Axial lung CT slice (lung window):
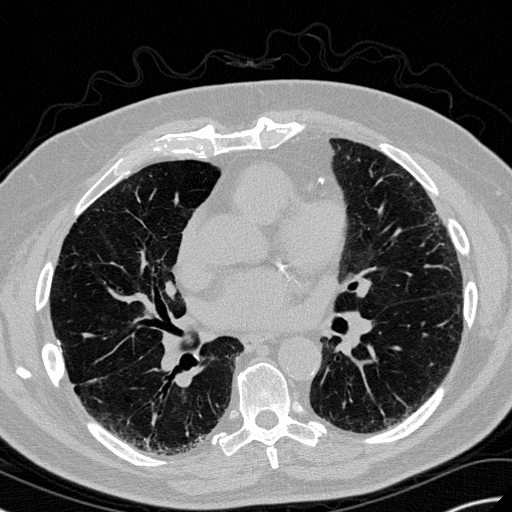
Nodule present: no